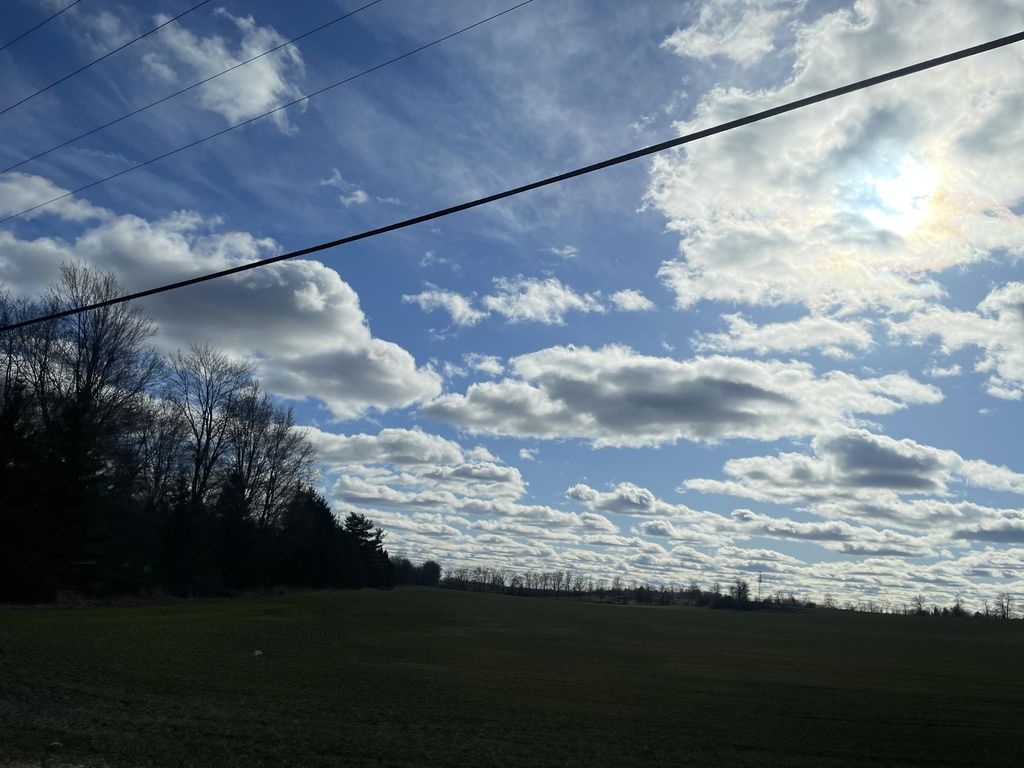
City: kitchener-waterloo